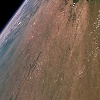
Label: land